Question: The installer works fine for Win-7, Win-8,but works weird for Win-10.
My Java Version Check Function is -
'''
Function checkJavaVersion
${If} ${RunningX64}
${registry::Read} "HKLM\SYSTEM\CurrentControlSet\Control\Session Manager\Environmen" "JAVA_HOME" $0 $1
MessageBox MB_OK "64 bit JAVA Home - $0"
MessageBox MB_OK "64 bit JAVA Home - $1"
${registry::Read} "HKLM\SOFTWARE\JavaSoft\Java Runtime Environment" "CurrentVersion" $0 $1
MessageBox MB_OK "64 bit JRE - $0"
MessageBox MB_OK "64 bit JRE - $1"
${If} $0 == ""
${registry::Read} "HKLM\SOFTWARE\JavaSoft\Java Development Kit" "CurrentVersion" $0 $1
MessageBox MB_OK "64 bit JDK - $0"
MessageBox MB_OK "64 bit JDK - $1"
${EndIf}
${registry::Read} "HKLM\SOFTWARE\WOW6432Node\JavaSoft\Java Runtime Environment" "CurrentVersion" $0 $1
MessageBox MB_OK "32 bit JRE - $0"
MessageBox MB_OK "32 bit JRE - $1"
${If} $0 == ""
${registry::Read} "HKLM\SOFTWARE\WOW6432Node\JavaSoft\Java Development Kit" "CurrentVersion" $0 $1
MessageBox MB_OK "32 bit JDK - $0"
MessageBox MB_OK "32 bit JDK - $1"
${EndIf}
${Else}
${registry::Read} "HKLM\SOFTWARE\JavaSoft\Java Runtime Environment" "CurrentVersion" $0 $1
MessageBox MB_OK "32 bit JRE - $0"
MessageBox MB_OK "32 bit JRE - $1"
${EndIf}
FunctionEnd
'''
after running this sample installer in different systems I have found out that for Win-10(64-bit system) with Java 8 (64- bit) installed it is not able to recognize the JAVA version, not even in elevated mode.
Also for Win-10(64- bit system) with JAVA 8(32-bit) installed 'HKLM\SOFTWARE\JavaSoft\Java Runtime Environment' this path redirecting the registry search to 'HKLM\SOFTWARE\WOW6432Node\JavaSoft\Java Runtime Environment' so in both cases (32 bit & 64 bit Java Version check) Java version is found even in Elevated mode this behaves the same,
Please find the attached result for more detailed result.

This open issue <URL> can be referred for more clarity.
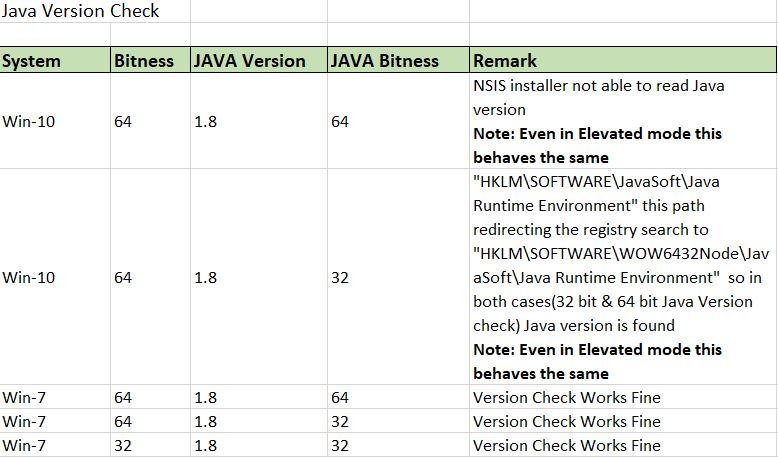
Answer: Your 64-bit detection code does not make sense, NSIS defaults to the 32-bit registry view in 32-bit installers. 'WOW6432Node' is a <URL> and you should not really use it if possible. Elevating a installer does not change how registry redirection works.
It should probably look something like this:
'''
${If} ${RunningX64}
SetRegView 64
${registry::Read} ... $0 $1
...
${EndIf}
SetRegView 32
${If} $0 == ""
${registry::Read} ... $0 $1
...
${EndIf}
'''
According to the page you linked to, Java v9 changed the registry path and names so you need to update your code to handle those as well.